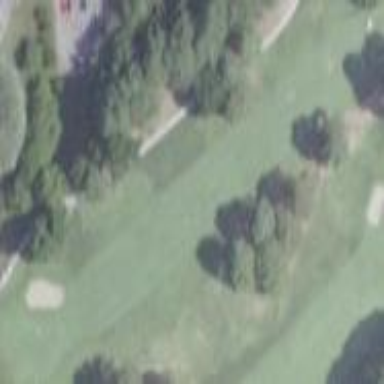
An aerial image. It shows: Golf fairway in the image.